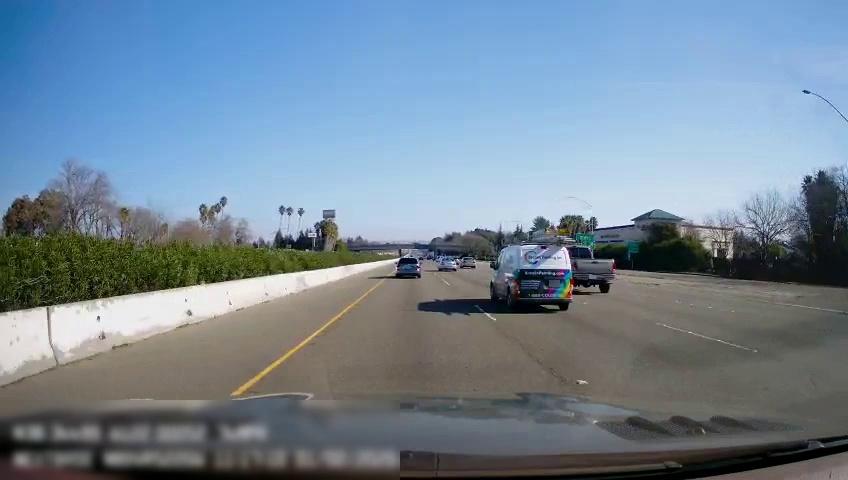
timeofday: Day
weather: Sunny
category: Drivable Space
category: Vehicles | Car
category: Vehicles | Truck
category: Vehicles | Car
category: Vehicles | Van
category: Vehicles | Car
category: Lanes | Current Lane
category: Lanes | Current Lane
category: Lanes | Alternate Lane
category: Lanes | Alternate Lane
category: Traffic | Signs
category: Traffic | Signs